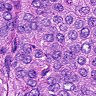
Metastatic tissue present: yes